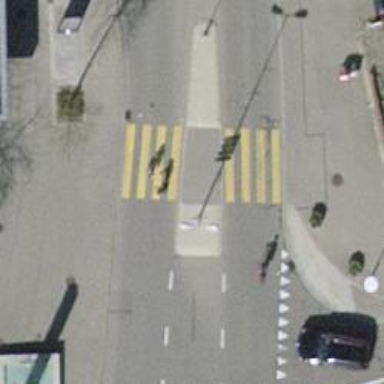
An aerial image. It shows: Uncontrolled crossing with central island on the road.